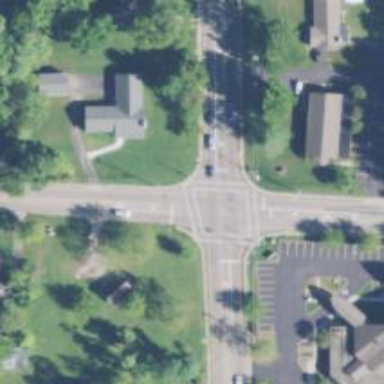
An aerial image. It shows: Marked crossing on asphalt footway.